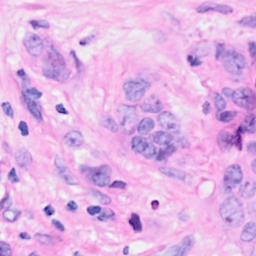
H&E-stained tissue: Breast